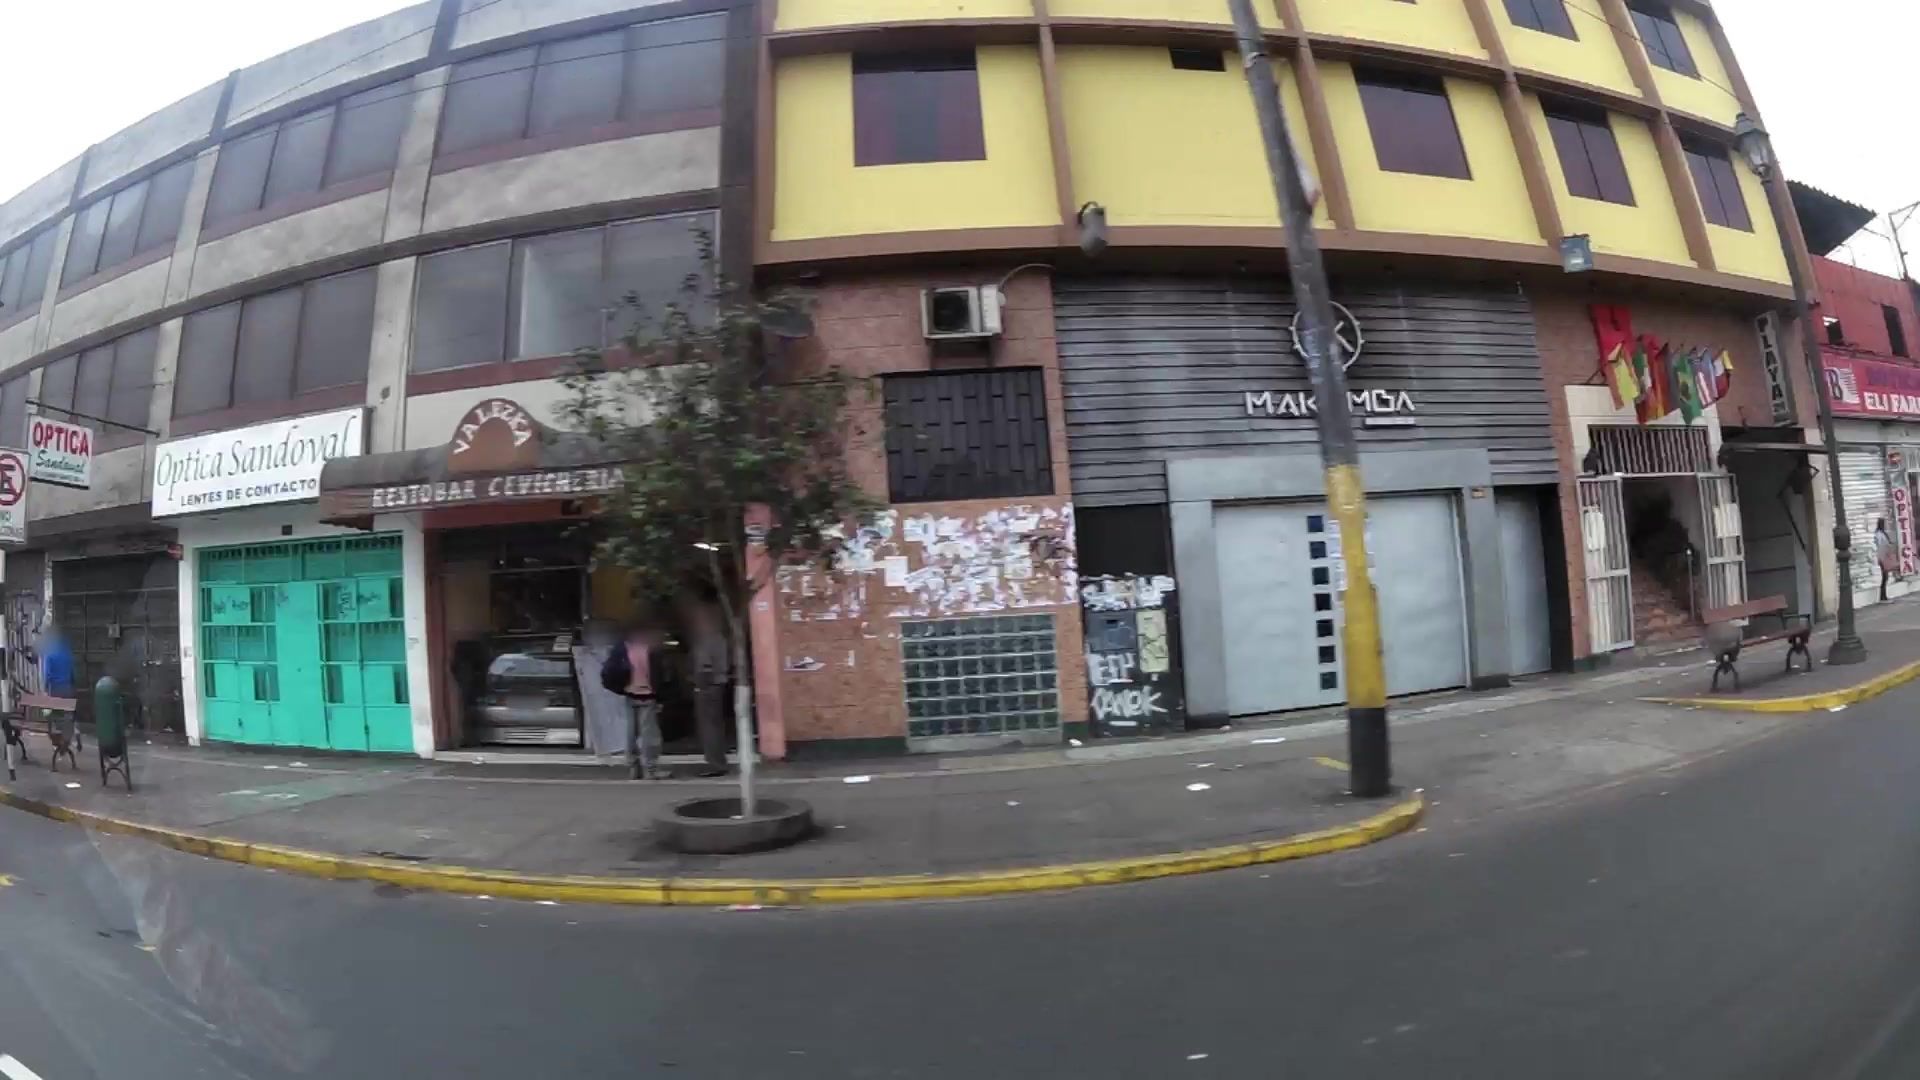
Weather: snowy
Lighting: day
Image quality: slightly poor
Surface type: driving surface
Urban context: urban centre
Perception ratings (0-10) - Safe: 2.45, Lively: 6.42, Beautiful: 5.87, Boring: 2.28, Depressing: 5.31, Wealthy: 4.13